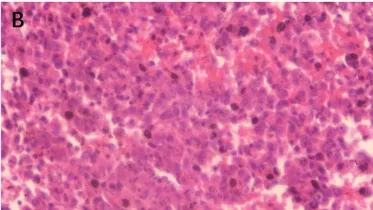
The solid area was mainly composed of rounded cells of similar size.
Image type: pathology (h&e)